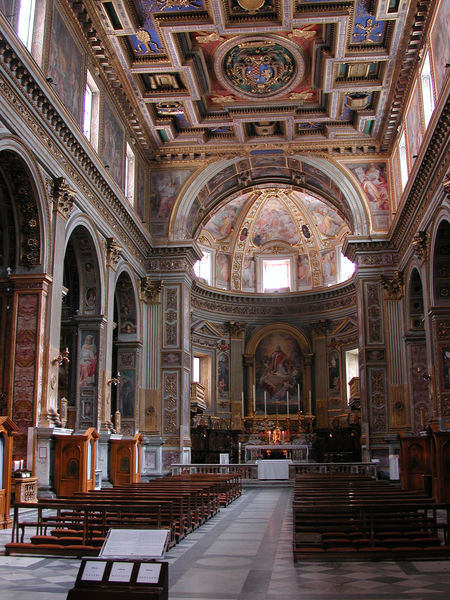
Titel: Rom, S. Marcello al Corso
Künstler: Carlo Fontana
Standort: Rom, S. Marcello al Corso (EU - I - Latium)
Schlagwörter: blau, gemälde, grün, braun, bunt, fenster, licht, pfeiler, stühle, säulen, rot, architektur, barock, bild, innenraum, kirche, gold, decke, bogen, farbe, bank, rundbogen, kuppel, kerzen, podest, foto, gang, gewölbe, fliesen, altar, bänke, hauptschiff, kathedrale, pult, kapitell, gesims, kirchenbänke, mittelschiff, bestuhlung, seitenschiff, altarraum, apsis, fresken, kassettendecke, fresko, maria, kasettendecke, farbenfroh, bánke, beichtstühle, volksaltar